Interaction volume radius: 10 \u00c5
Interaction volume height: 25 \u00c5
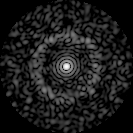
Disorder parameter: 0.8194